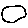
Label: circle